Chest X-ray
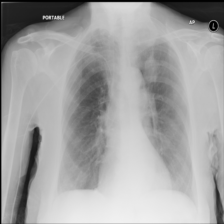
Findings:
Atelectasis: negative
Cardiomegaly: negative
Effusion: negative
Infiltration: negative
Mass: positive
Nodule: positive
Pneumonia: negative
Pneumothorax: negative
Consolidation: negative
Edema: negative
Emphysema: negative
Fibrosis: negative
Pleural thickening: negative
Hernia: negative